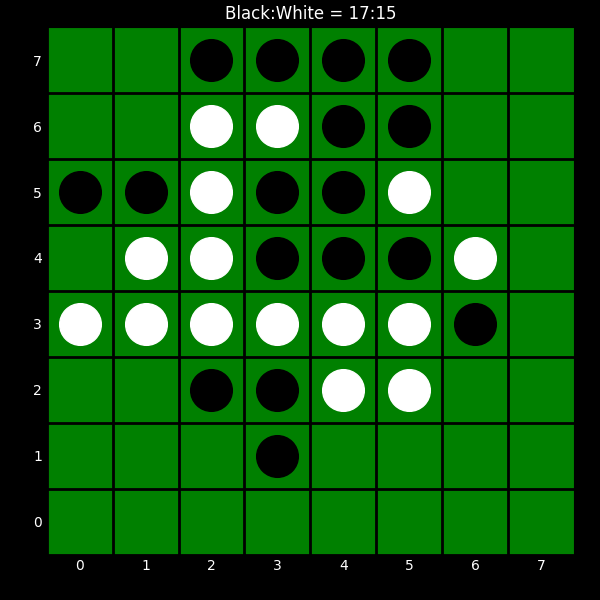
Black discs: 17
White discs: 15